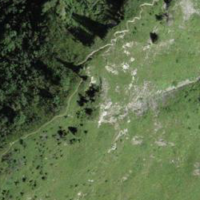
EUNIS habitat code: 23
Species observed at this site:
Laserpitium latifolium